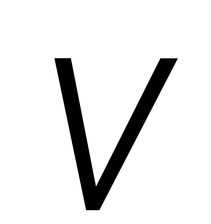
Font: Roboto-Italic_Light_Italic